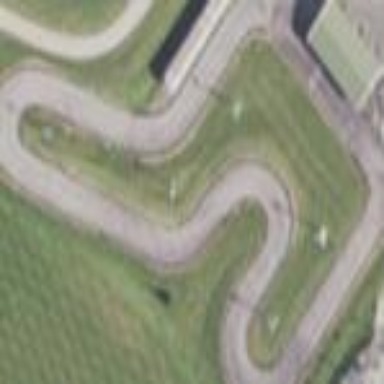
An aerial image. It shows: Karting raceway for sports enthusiasts.